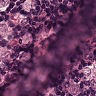
Metastatic tissue present: yes